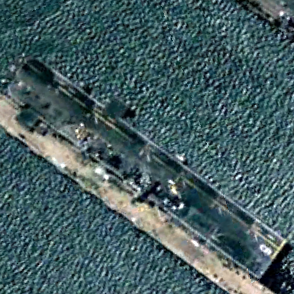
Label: assault